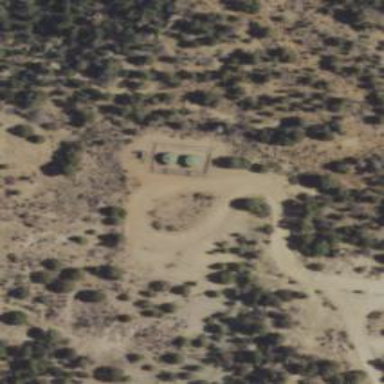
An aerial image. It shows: Storage tank with man-made structure.